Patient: sex M, age 25
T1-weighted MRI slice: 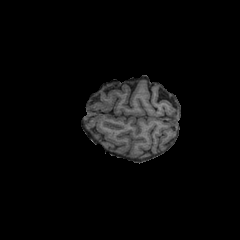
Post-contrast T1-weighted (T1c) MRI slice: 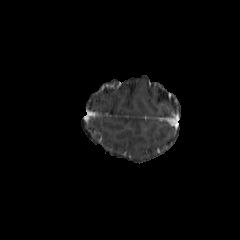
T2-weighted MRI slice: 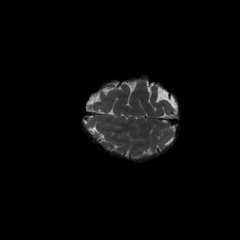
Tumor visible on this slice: no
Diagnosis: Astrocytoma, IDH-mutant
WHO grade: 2